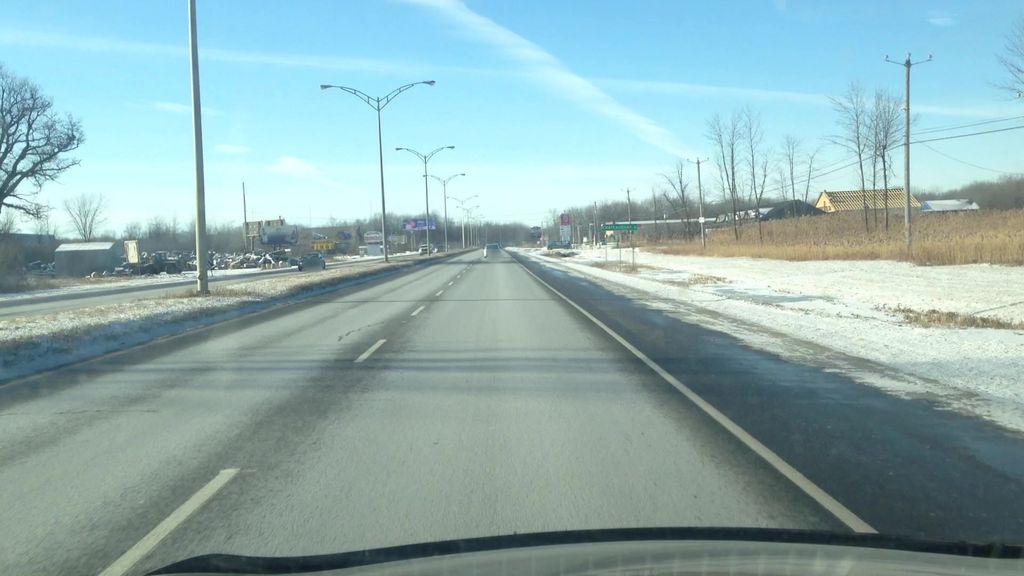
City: montreal